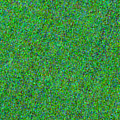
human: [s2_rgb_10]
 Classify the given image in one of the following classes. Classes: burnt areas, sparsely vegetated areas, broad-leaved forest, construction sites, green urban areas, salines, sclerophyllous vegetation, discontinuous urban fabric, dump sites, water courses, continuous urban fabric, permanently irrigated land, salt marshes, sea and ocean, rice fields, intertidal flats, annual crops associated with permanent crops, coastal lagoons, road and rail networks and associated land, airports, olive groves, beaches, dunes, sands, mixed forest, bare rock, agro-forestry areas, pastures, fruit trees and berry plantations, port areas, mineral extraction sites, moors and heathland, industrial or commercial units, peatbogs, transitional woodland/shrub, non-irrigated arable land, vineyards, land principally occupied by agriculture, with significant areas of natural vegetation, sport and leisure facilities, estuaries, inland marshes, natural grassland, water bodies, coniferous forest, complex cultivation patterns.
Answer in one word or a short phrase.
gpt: sea and ocean